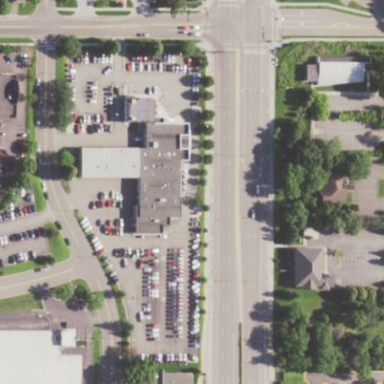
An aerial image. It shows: Retail area.